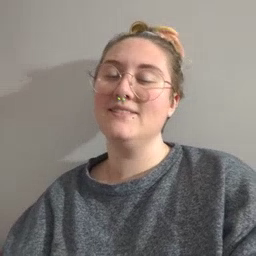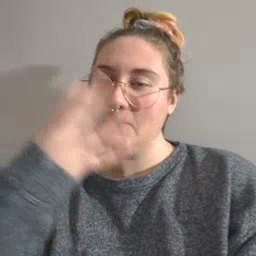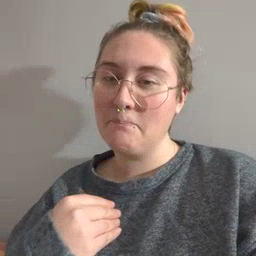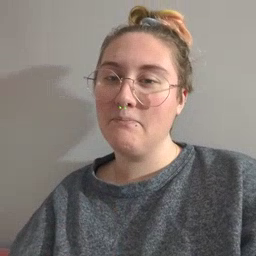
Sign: sleep